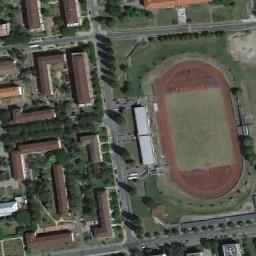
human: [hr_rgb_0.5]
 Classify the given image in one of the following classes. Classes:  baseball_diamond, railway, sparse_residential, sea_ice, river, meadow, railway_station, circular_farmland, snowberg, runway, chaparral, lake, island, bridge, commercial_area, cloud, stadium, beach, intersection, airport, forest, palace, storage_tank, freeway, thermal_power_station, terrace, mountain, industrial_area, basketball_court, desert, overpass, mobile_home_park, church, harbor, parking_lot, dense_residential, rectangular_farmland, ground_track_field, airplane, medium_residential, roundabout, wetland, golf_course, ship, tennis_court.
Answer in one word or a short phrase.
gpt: ground_track_field